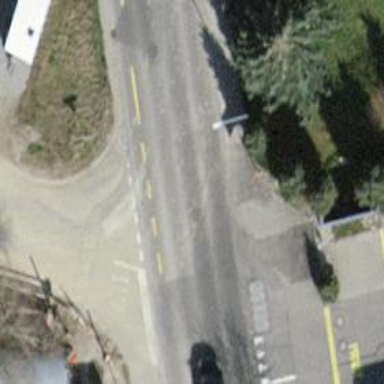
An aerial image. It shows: Bus stop with platform for public transport.